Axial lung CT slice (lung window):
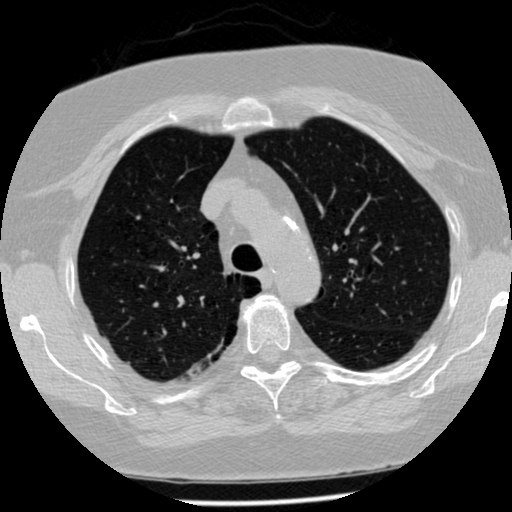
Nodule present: no